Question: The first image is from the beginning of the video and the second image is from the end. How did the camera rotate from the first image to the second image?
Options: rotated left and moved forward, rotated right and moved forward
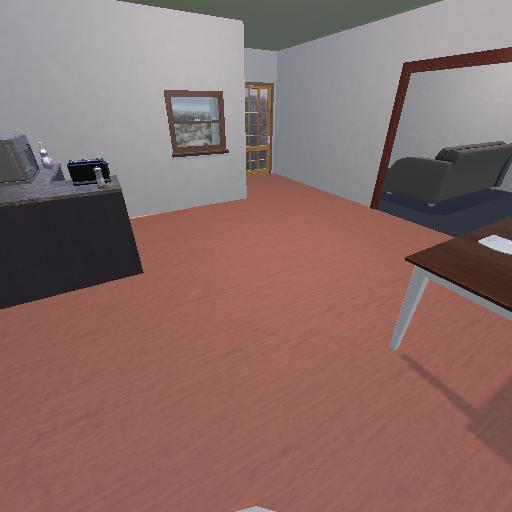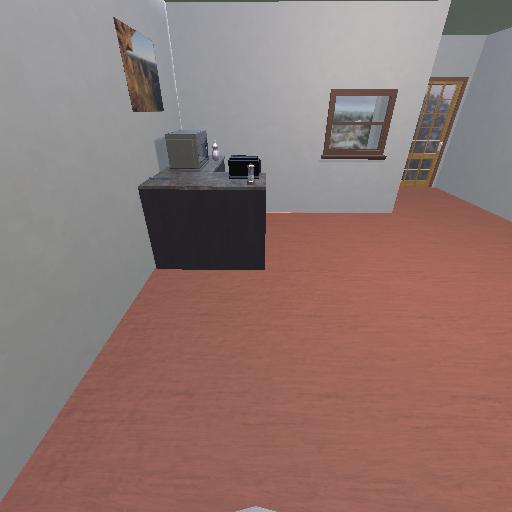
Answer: rotated left and moved forward